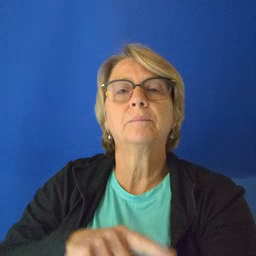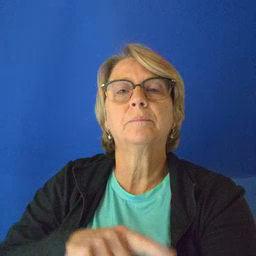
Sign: backyard